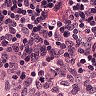
Metastatic tissue present: no